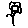
Label: flower